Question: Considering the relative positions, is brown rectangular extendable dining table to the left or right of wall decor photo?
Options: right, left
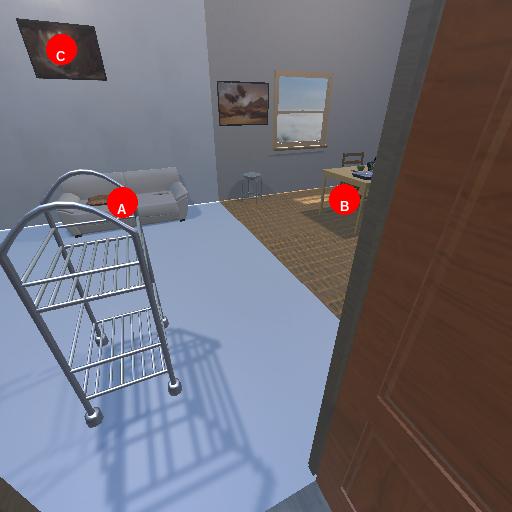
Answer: right